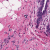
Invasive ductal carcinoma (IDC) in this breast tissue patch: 0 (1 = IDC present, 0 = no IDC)